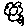
Label: flower